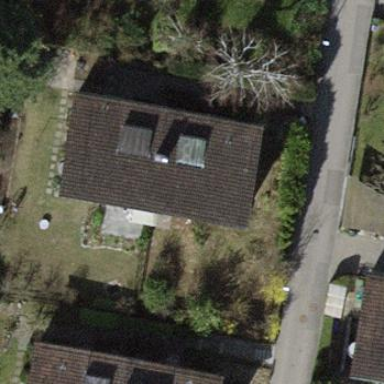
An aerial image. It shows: Semi-detached house.